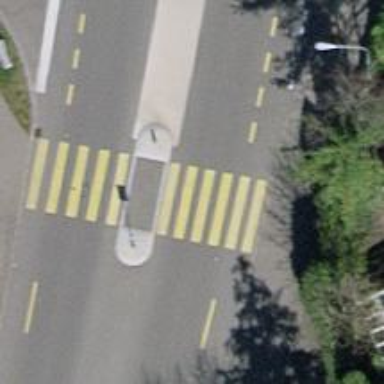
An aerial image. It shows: Asphalt footway with marked crossing.